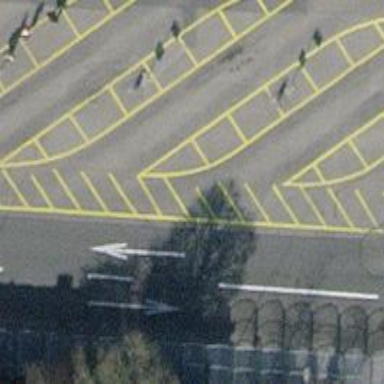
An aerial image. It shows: Bus stop with designated stop position for public transport.